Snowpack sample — Rabbit Ears Pass, Jackson County, Colorado, USA (12/17/25, 1:08 PM MST)
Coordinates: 40.387, -106.625
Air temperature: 34 °F
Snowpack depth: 46 cm
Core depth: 20 cm
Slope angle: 6°, slope face: 165°
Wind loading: medium
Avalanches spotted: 0
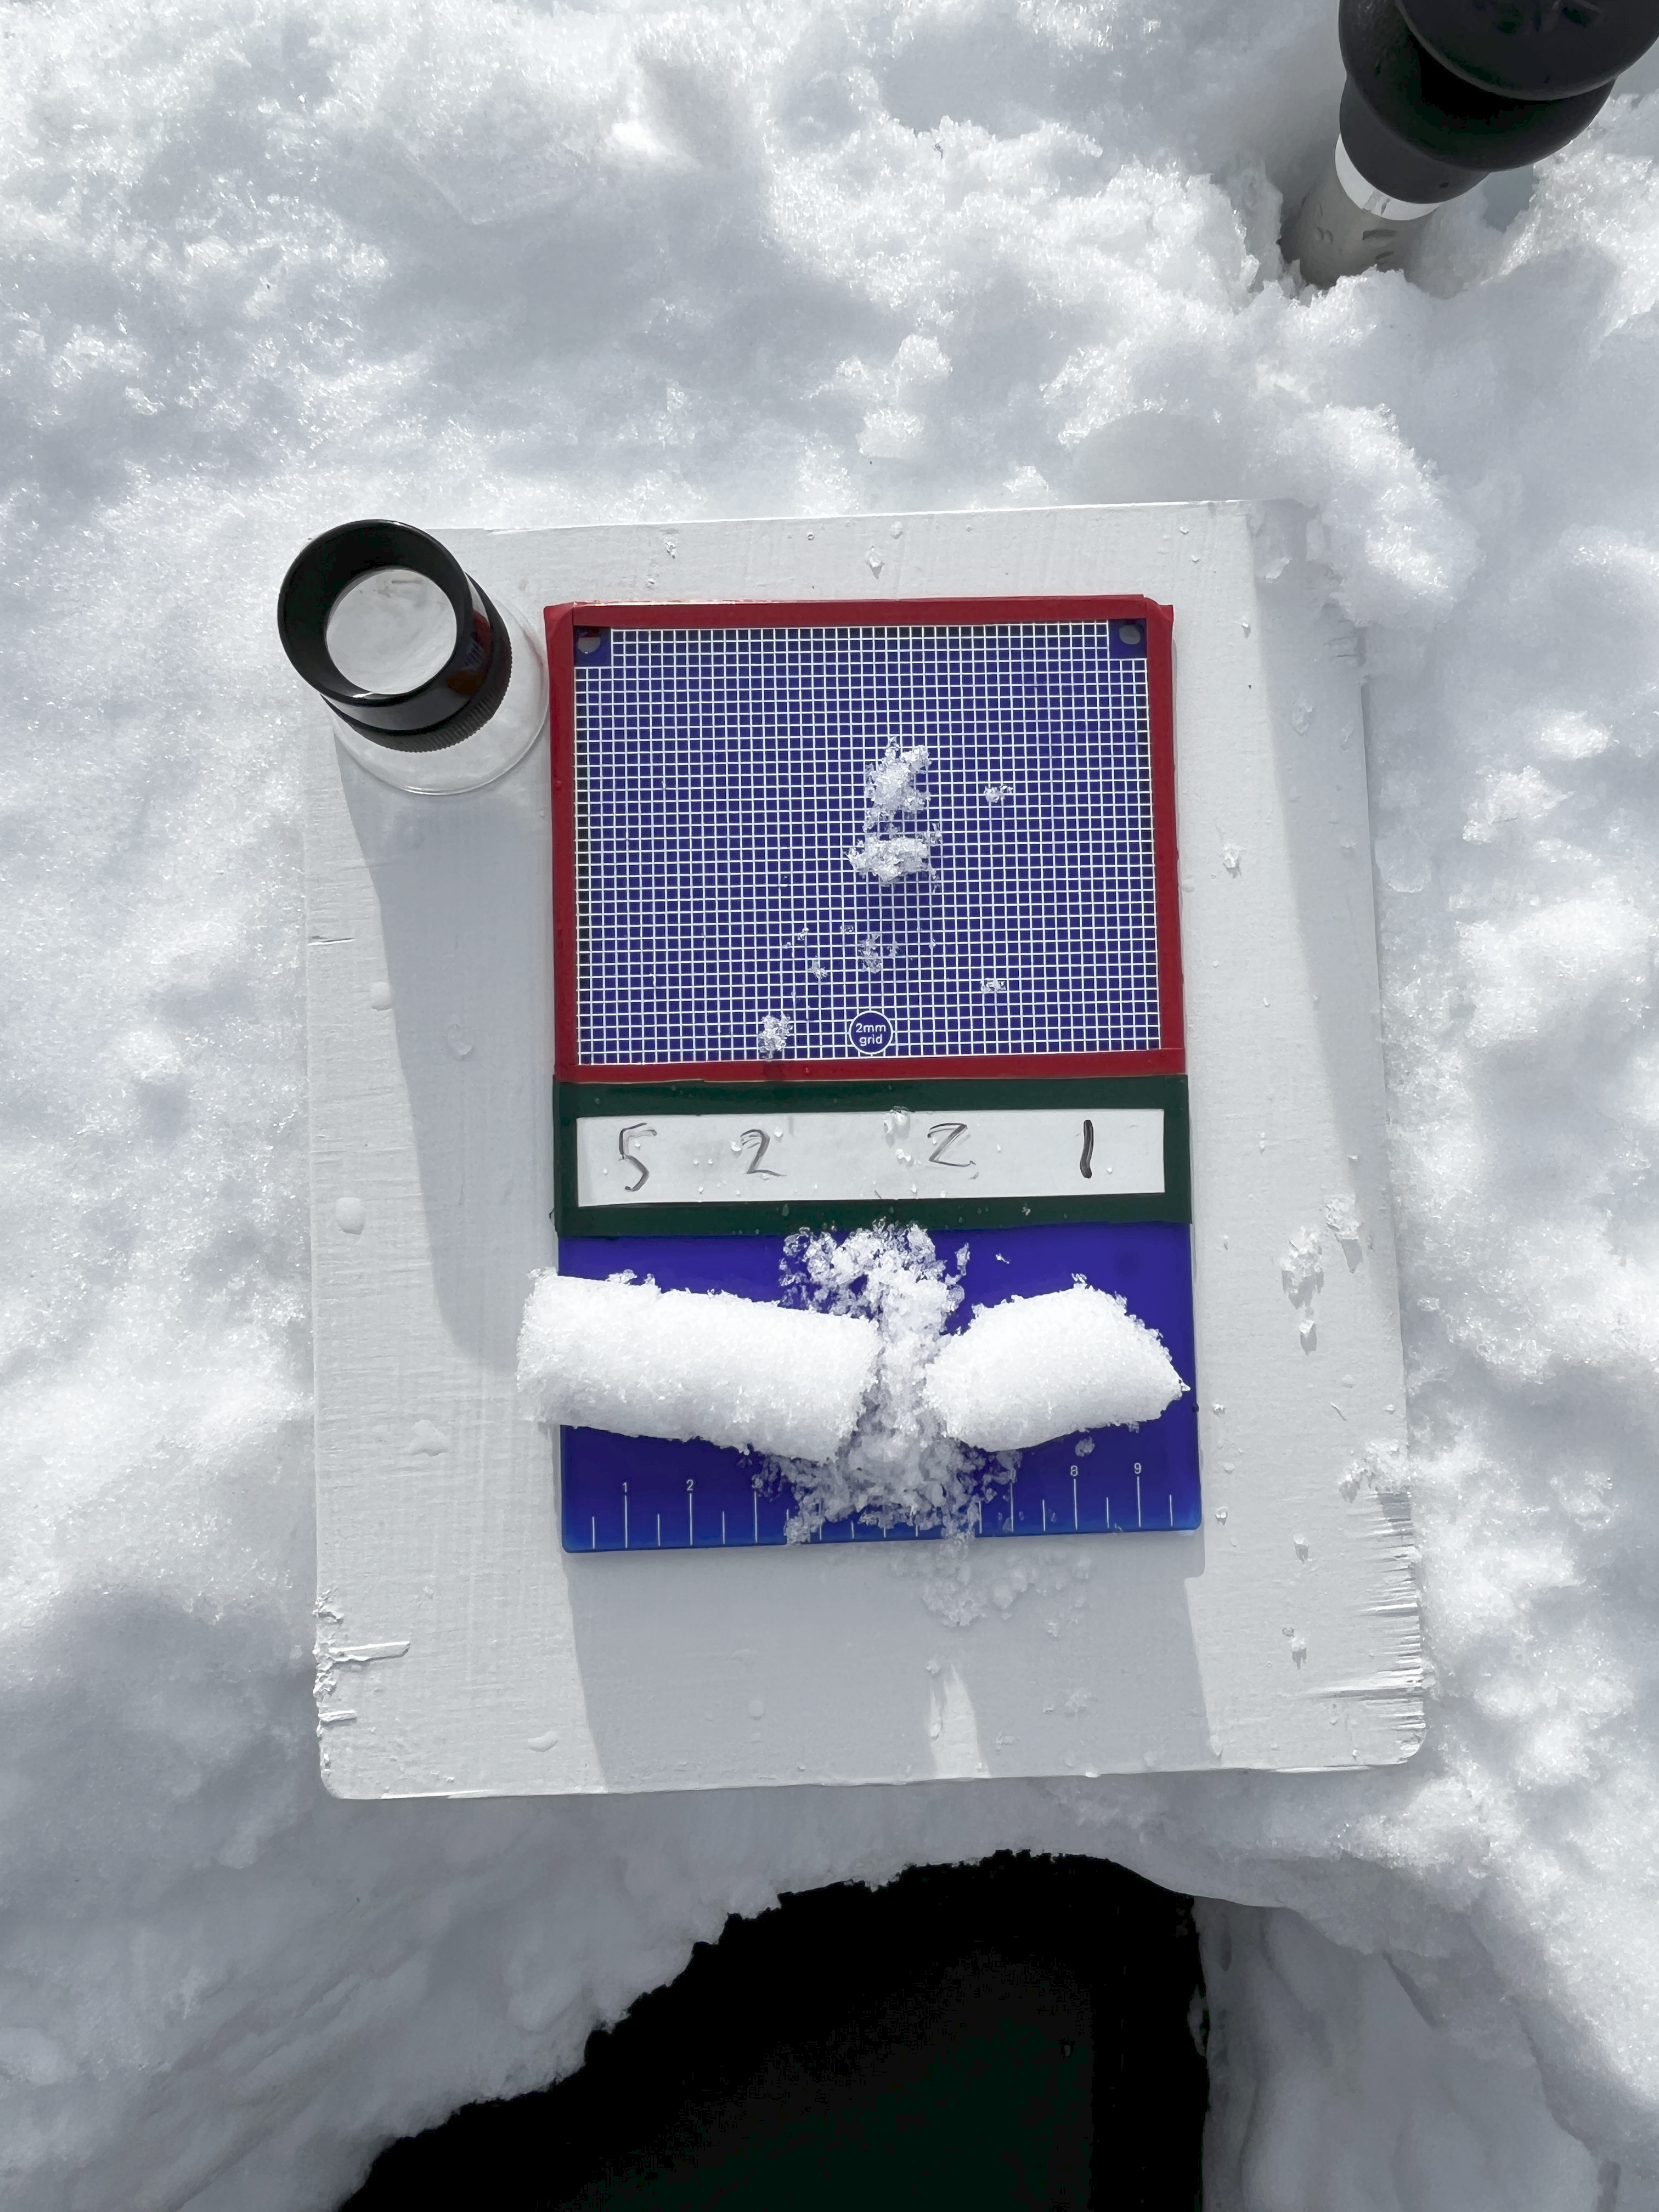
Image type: crystal_card
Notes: No avalanches spotted nearby, although collected in a meadowy area with minimal risk on this face of the pass.